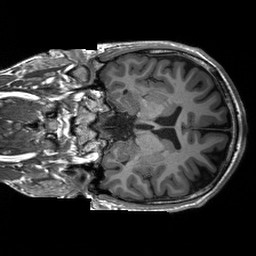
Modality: T1w
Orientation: coronal
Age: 23
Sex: male
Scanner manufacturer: siemens
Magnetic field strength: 3 T
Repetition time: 2.3 s
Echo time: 0.00233 s